Interaction volume radius: 5 \u00c5
Interaction volume height: 15 \u00c5
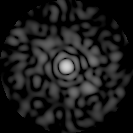
Disorder parameter: 0.7849